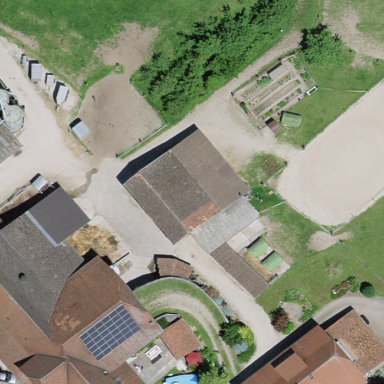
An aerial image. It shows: Barn.